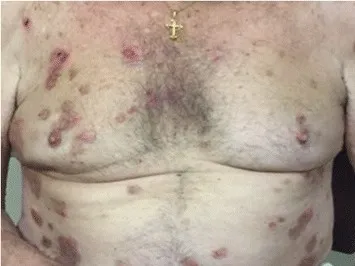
Clinical picture of ruptured bullae, erosions, and crusts of mild bullous pemphigoid exacerbation on low-dose corticosteroid treatment.
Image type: medical_photograph (skin_photograph)